Aerial crown-view tile of a tropical tree (Barro Colorado Island, Panama), acquired 20250217:
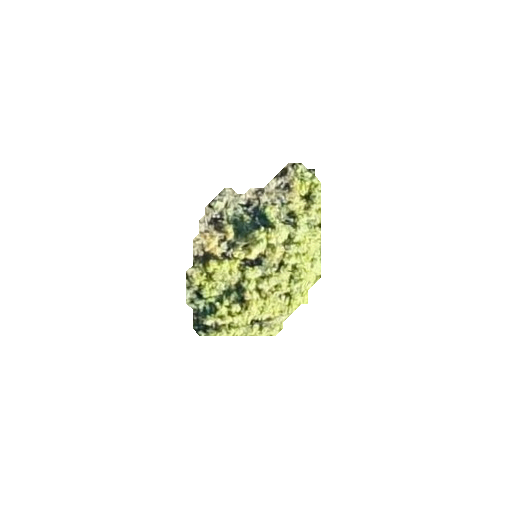
Species: Protium stevensonii
GBIF accepted scientific name: Tetragastris panamensis
Crown area: 25.912 m²